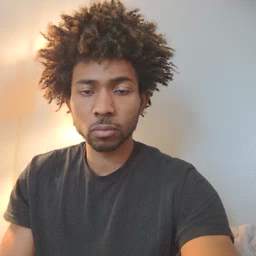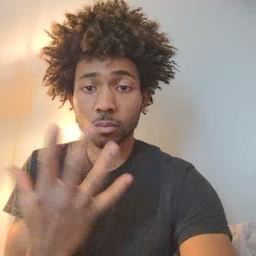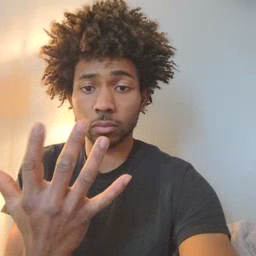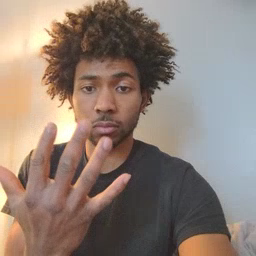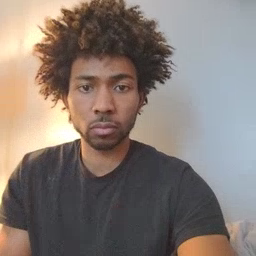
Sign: finger